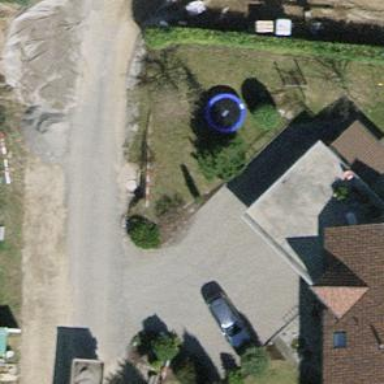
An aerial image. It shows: Flat roof garage.